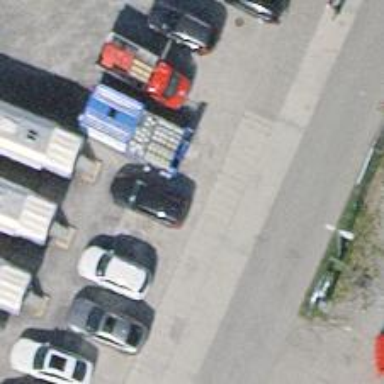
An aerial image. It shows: Recycling facility.